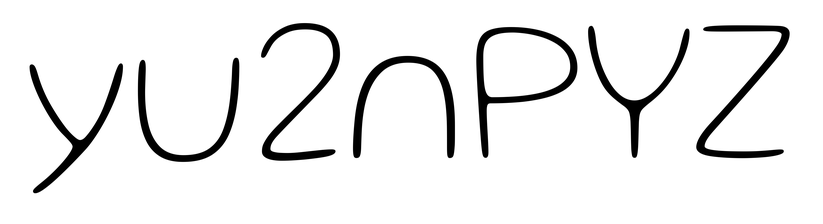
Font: Gluten_Thin